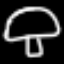
Label: mushroom